Question: I am creating an interactive HTML map in R using the Leaflet library.
The legend employs the 'colorBin' method for creating the 6 categories to break the data into.
Using the 'min(values)' and 'max(values)', I have defined the domain of the possible values a particular tract of Amercian Community Survey income data might fall into. However, the break points are not pleasing, as you can see from the attached image.
It looks like this
'''
$8,8820.0- 17,708.5
$17,708.5- 26,535.0
'''
instead of a sane version like this:
'''
$8,8820 - 17,708
$17,809 - 26,536
'''
or
'''
$8,8820.00 - 17,708.00
$17,809.00 - 26,536.00
'''
I would accept it if there HAD to be .00 on each one, just not one decimal place for a dollar amount!
I cannot find a way to format the increments to do away with a silly single decimal...
Here is the code for the palette:
'''
pal3<-colorBin(palette="YlOrBr", domain=c(min(plotMerge$incomePerCapita), max(plotMerge$incomePerCapita)), bins = 6, na.color = NULL, pretty=FALSE, alpha = TRUE)
'''
And here is the function for the legend:
'''
addLegend(pal = pal3,
values = plotMerge$incomePerCapita,
position = "bottomright",
title = "Income per Capita<br> in 2014 US Dollars ",
labFormat = labelFormat(prefix="$"))
'''
Just in case this is part of the problem, here is the attribute assigning color to the polygons based on income which applies the palette to the map itself.
'''
fillColor = ~pal3(plotMerge$incomePerCapita),
'''
as far as I can tell the tracts and related data are correct, so I am not particularly worried about the plotting of the map itself. But I want the Legend to look sane and not have one decimal place that overlaps.
I have SCOURED the R boards reading everything about leaflet in here and elsewhere. I cannot see what I need to do. Any help would be greatly appreciated.

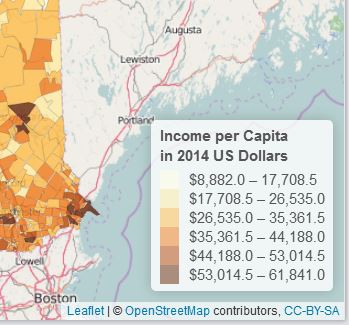
Answer: You may be able use: labelFormat(prefix="$", digits=0)).
Here is the link to the GitHub code for leaftet: github.com/rstudio/leaflet/blob/master/R/legend.R.
Here is the function prototype with all of the possible options:
'''
labelFormat = function(
prefix = '', suffix = '', between = ' - ', digits = 3, big.mark = ',',
transform = identity)
'''
From this you should be able to tweak the format to your liking.